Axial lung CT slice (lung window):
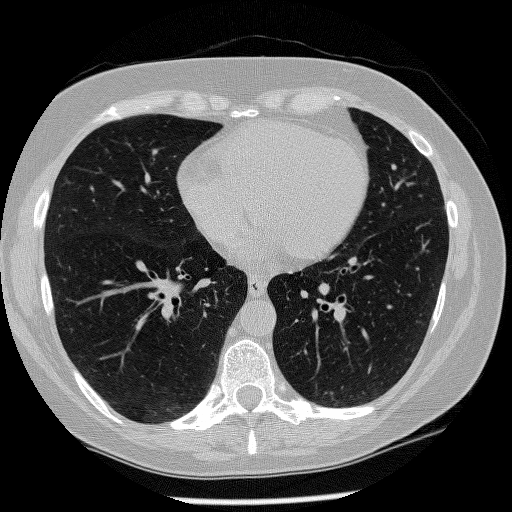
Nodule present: no